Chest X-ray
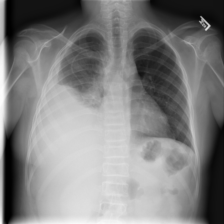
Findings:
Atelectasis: negative
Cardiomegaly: negative
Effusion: positive
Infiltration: negative
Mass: negative
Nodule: negative
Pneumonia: negative
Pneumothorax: negative
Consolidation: negative
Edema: negative
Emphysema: negative
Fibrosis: negative
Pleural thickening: negative
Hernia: negative